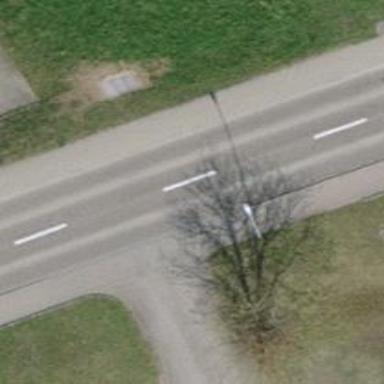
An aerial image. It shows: Secondary road.